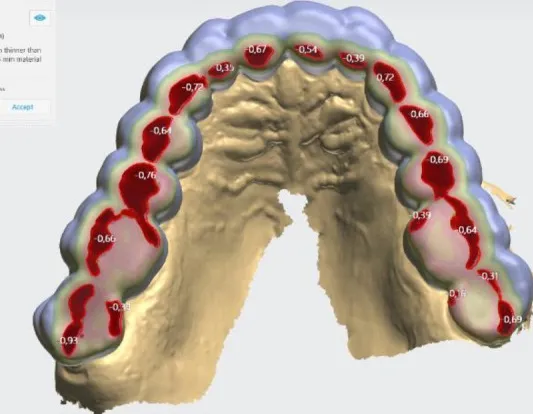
Balanced occlusion by the software 3Shape Splint studio.
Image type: radiology (ct)